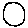
Label: circle